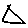
Label: triangle